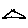
Label: triangle